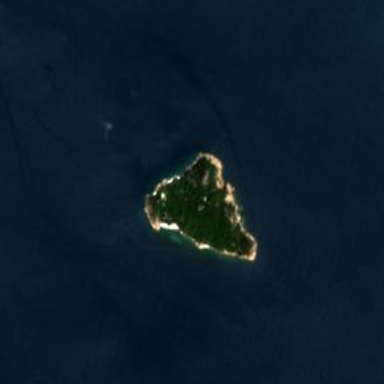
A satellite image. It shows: Islet along the coastline.